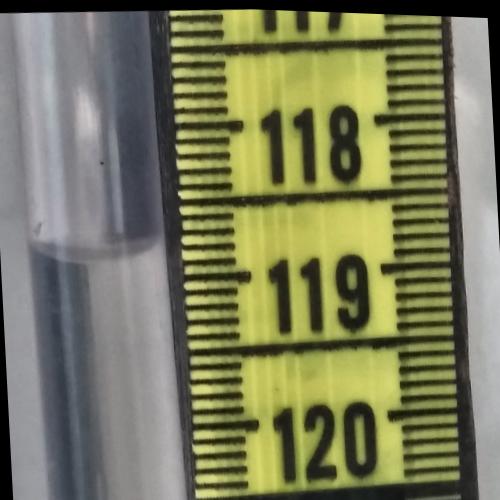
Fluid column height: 118.8 cm